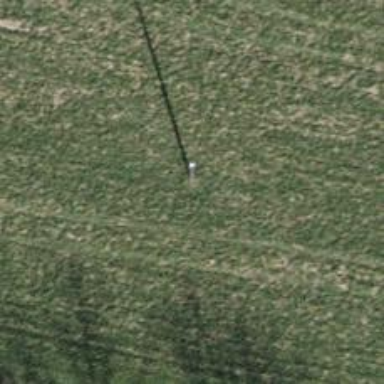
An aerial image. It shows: Minor power line.